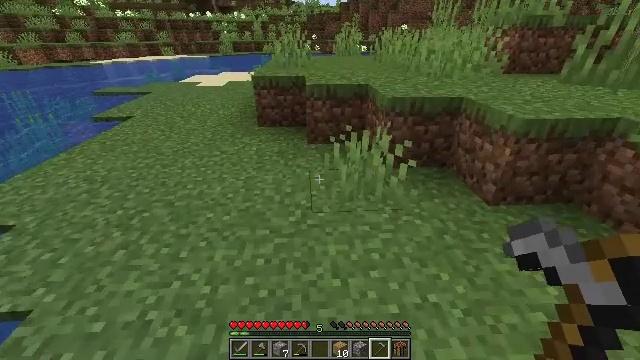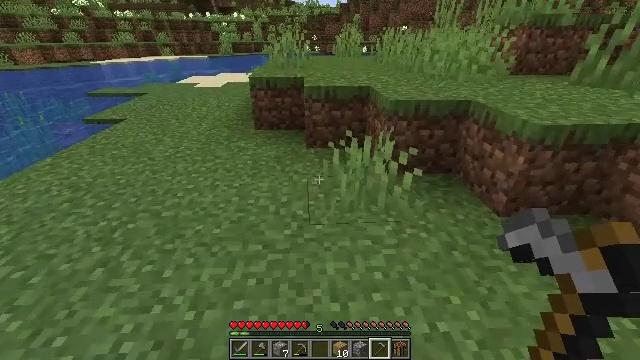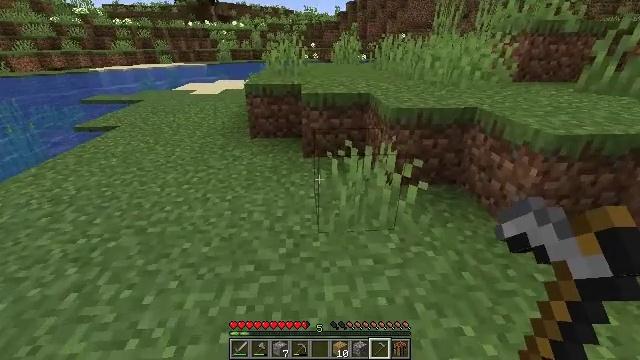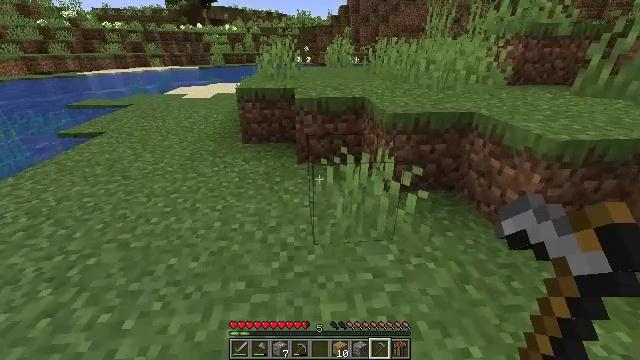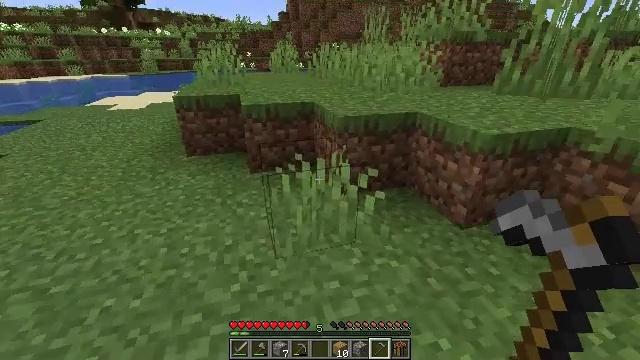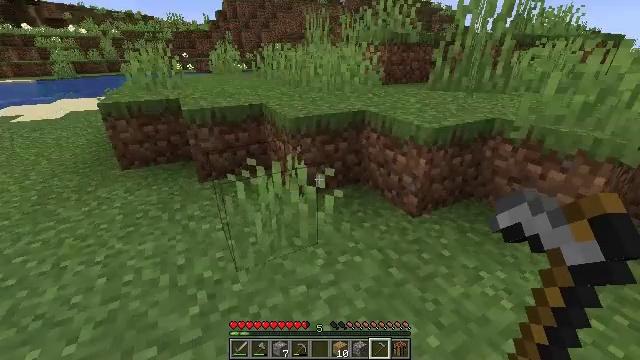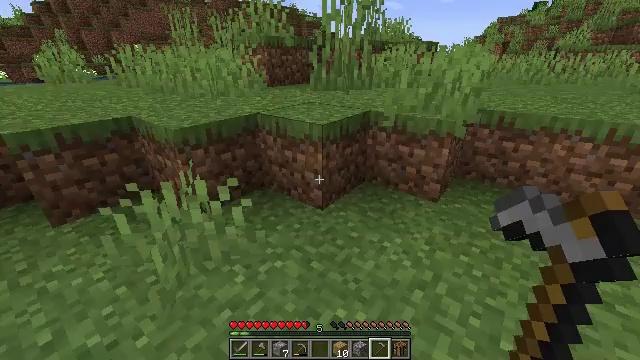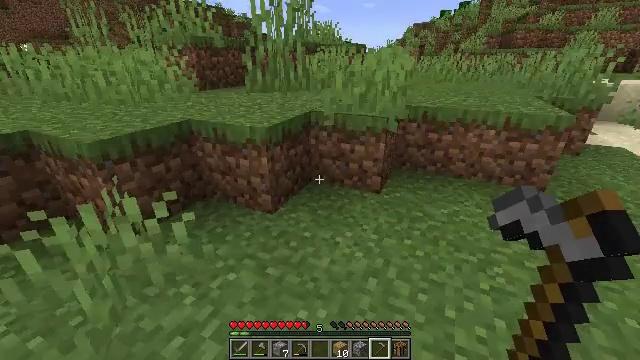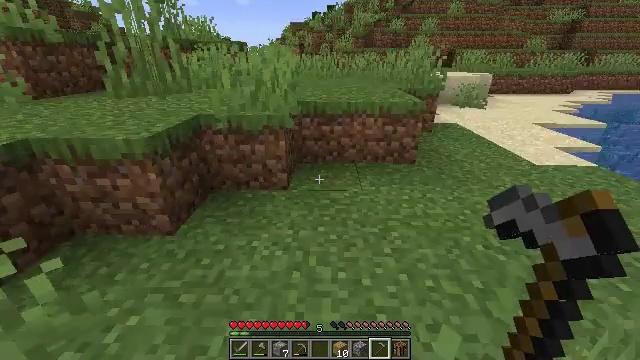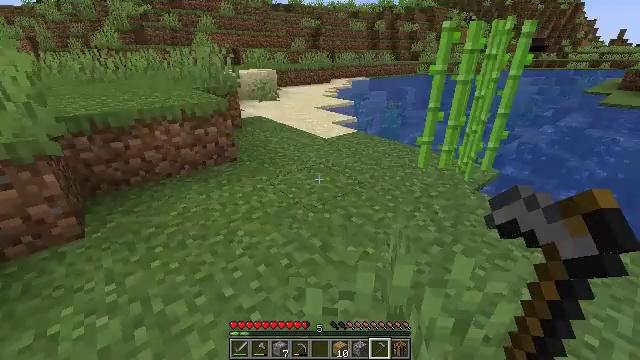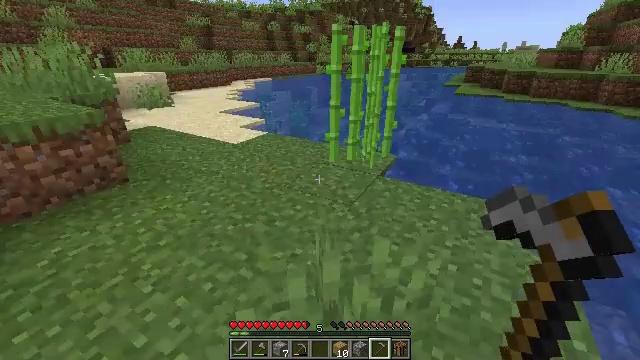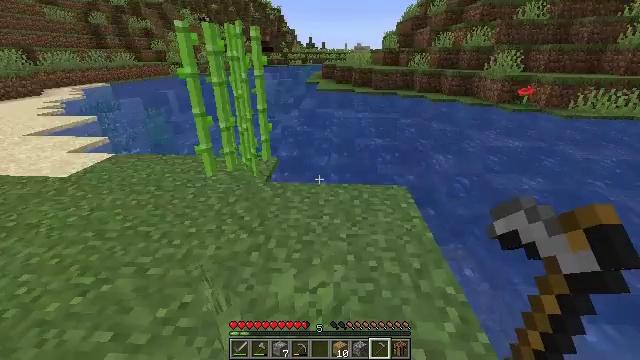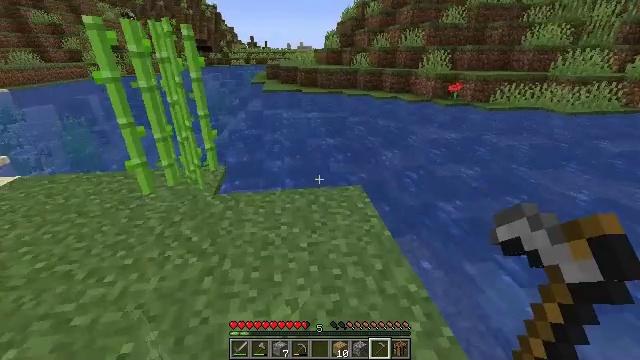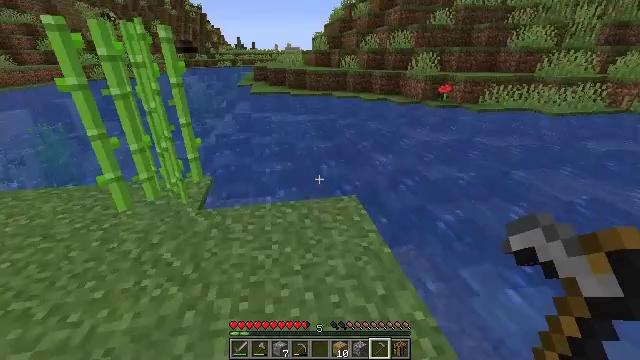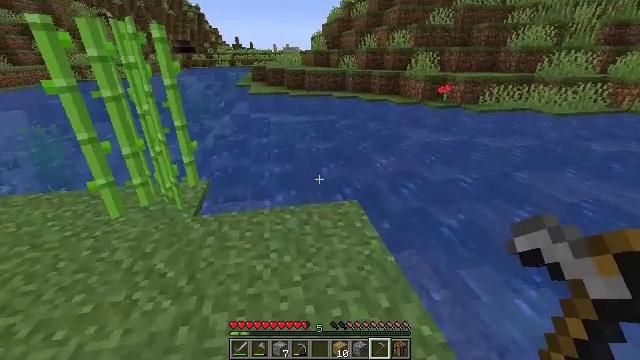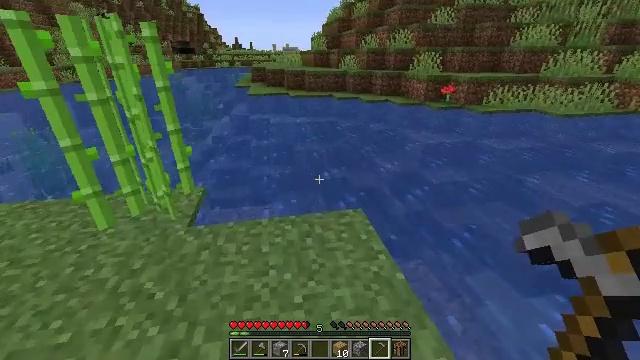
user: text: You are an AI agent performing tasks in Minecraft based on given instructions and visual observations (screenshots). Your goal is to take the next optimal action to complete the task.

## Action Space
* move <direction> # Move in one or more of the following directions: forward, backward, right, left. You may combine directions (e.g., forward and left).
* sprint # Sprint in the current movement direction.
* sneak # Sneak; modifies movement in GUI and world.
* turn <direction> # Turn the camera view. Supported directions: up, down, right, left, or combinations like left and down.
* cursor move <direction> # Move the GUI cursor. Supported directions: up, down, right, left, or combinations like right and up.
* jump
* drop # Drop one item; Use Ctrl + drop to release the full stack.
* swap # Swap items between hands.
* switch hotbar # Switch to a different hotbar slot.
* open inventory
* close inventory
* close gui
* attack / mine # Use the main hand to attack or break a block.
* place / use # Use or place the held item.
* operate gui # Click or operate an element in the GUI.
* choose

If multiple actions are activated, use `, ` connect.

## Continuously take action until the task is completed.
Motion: motion action
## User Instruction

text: Cut down the sugar cane stalks.
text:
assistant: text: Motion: move forward
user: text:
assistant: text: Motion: move forward, turn up
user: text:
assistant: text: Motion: turn right
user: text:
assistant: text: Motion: turn right and up
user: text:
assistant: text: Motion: turn right
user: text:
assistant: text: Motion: turn right
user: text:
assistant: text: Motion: turn right
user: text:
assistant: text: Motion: turn right
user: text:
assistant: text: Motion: turn right
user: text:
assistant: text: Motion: move forward, turn right
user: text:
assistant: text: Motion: move forward, turn right
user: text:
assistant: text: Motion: move forward, turn right
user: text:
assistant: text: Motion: move forward, turn right
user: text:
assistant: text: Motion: move forward
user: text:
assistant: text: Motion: move forward
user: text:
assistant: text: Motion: move forward
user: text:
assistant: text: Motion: move forward
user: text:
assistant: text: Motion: move forward, turn left and up
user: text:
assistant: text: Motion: move forward, turn left
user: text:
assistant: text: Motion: move forward, turn left
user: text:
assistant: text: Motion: move forward, turn left
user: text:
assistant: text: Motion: move forward
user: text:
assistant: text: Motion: move forward
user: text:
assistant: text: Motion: move forward
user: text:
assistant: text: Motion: move forward, attack / mine
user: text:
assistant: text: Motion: move forward, attack / mine
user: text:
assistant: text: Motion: move forward, attack / mine
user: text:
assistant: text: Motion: move forward
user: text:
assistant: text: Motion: move forward
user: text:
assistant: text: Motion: turn left